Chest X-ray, PA view. Patient: 66 years old, sex F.
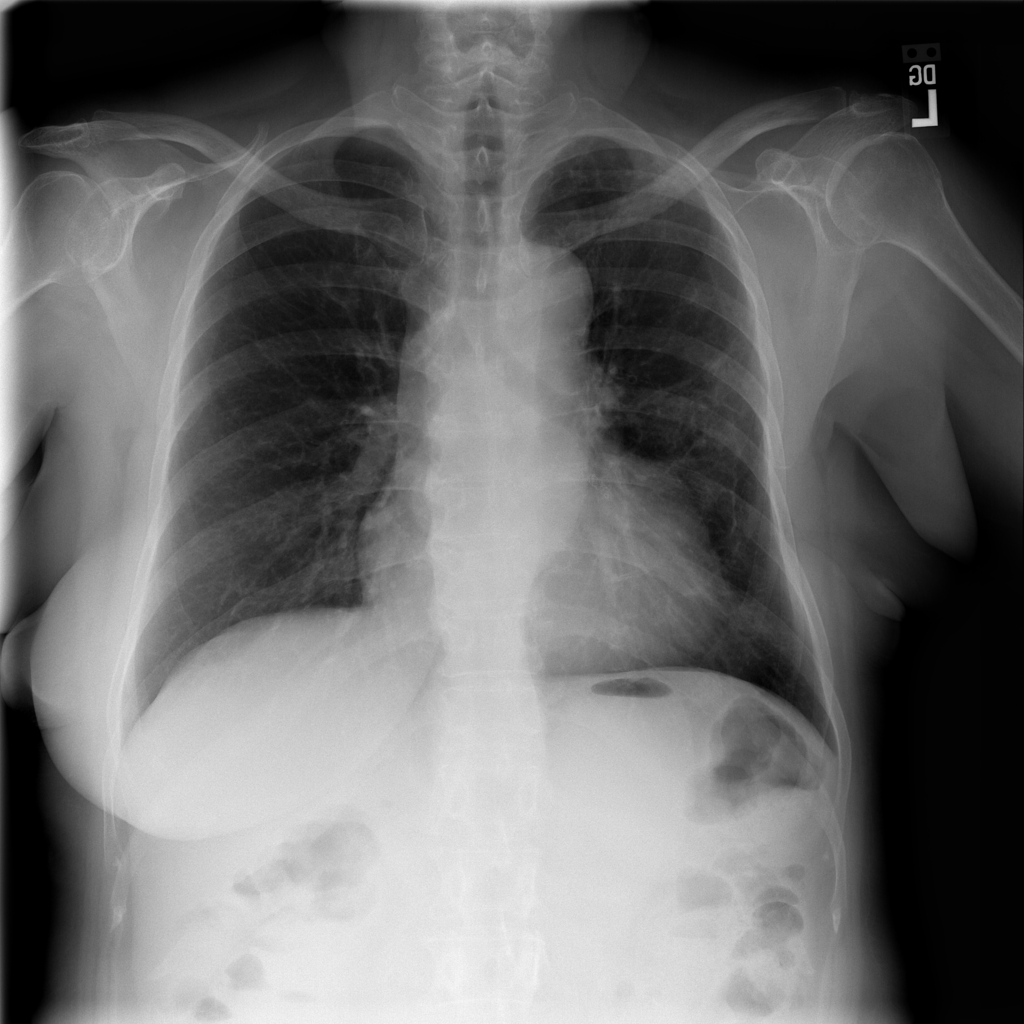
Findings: No Finding